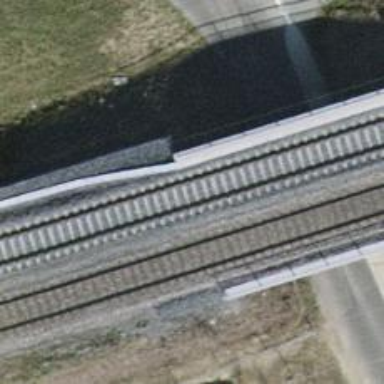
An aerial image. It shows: Rail on embankment with electrified contact lines.